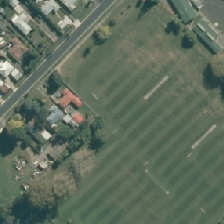
Land cover: urban_parkland